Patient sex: M
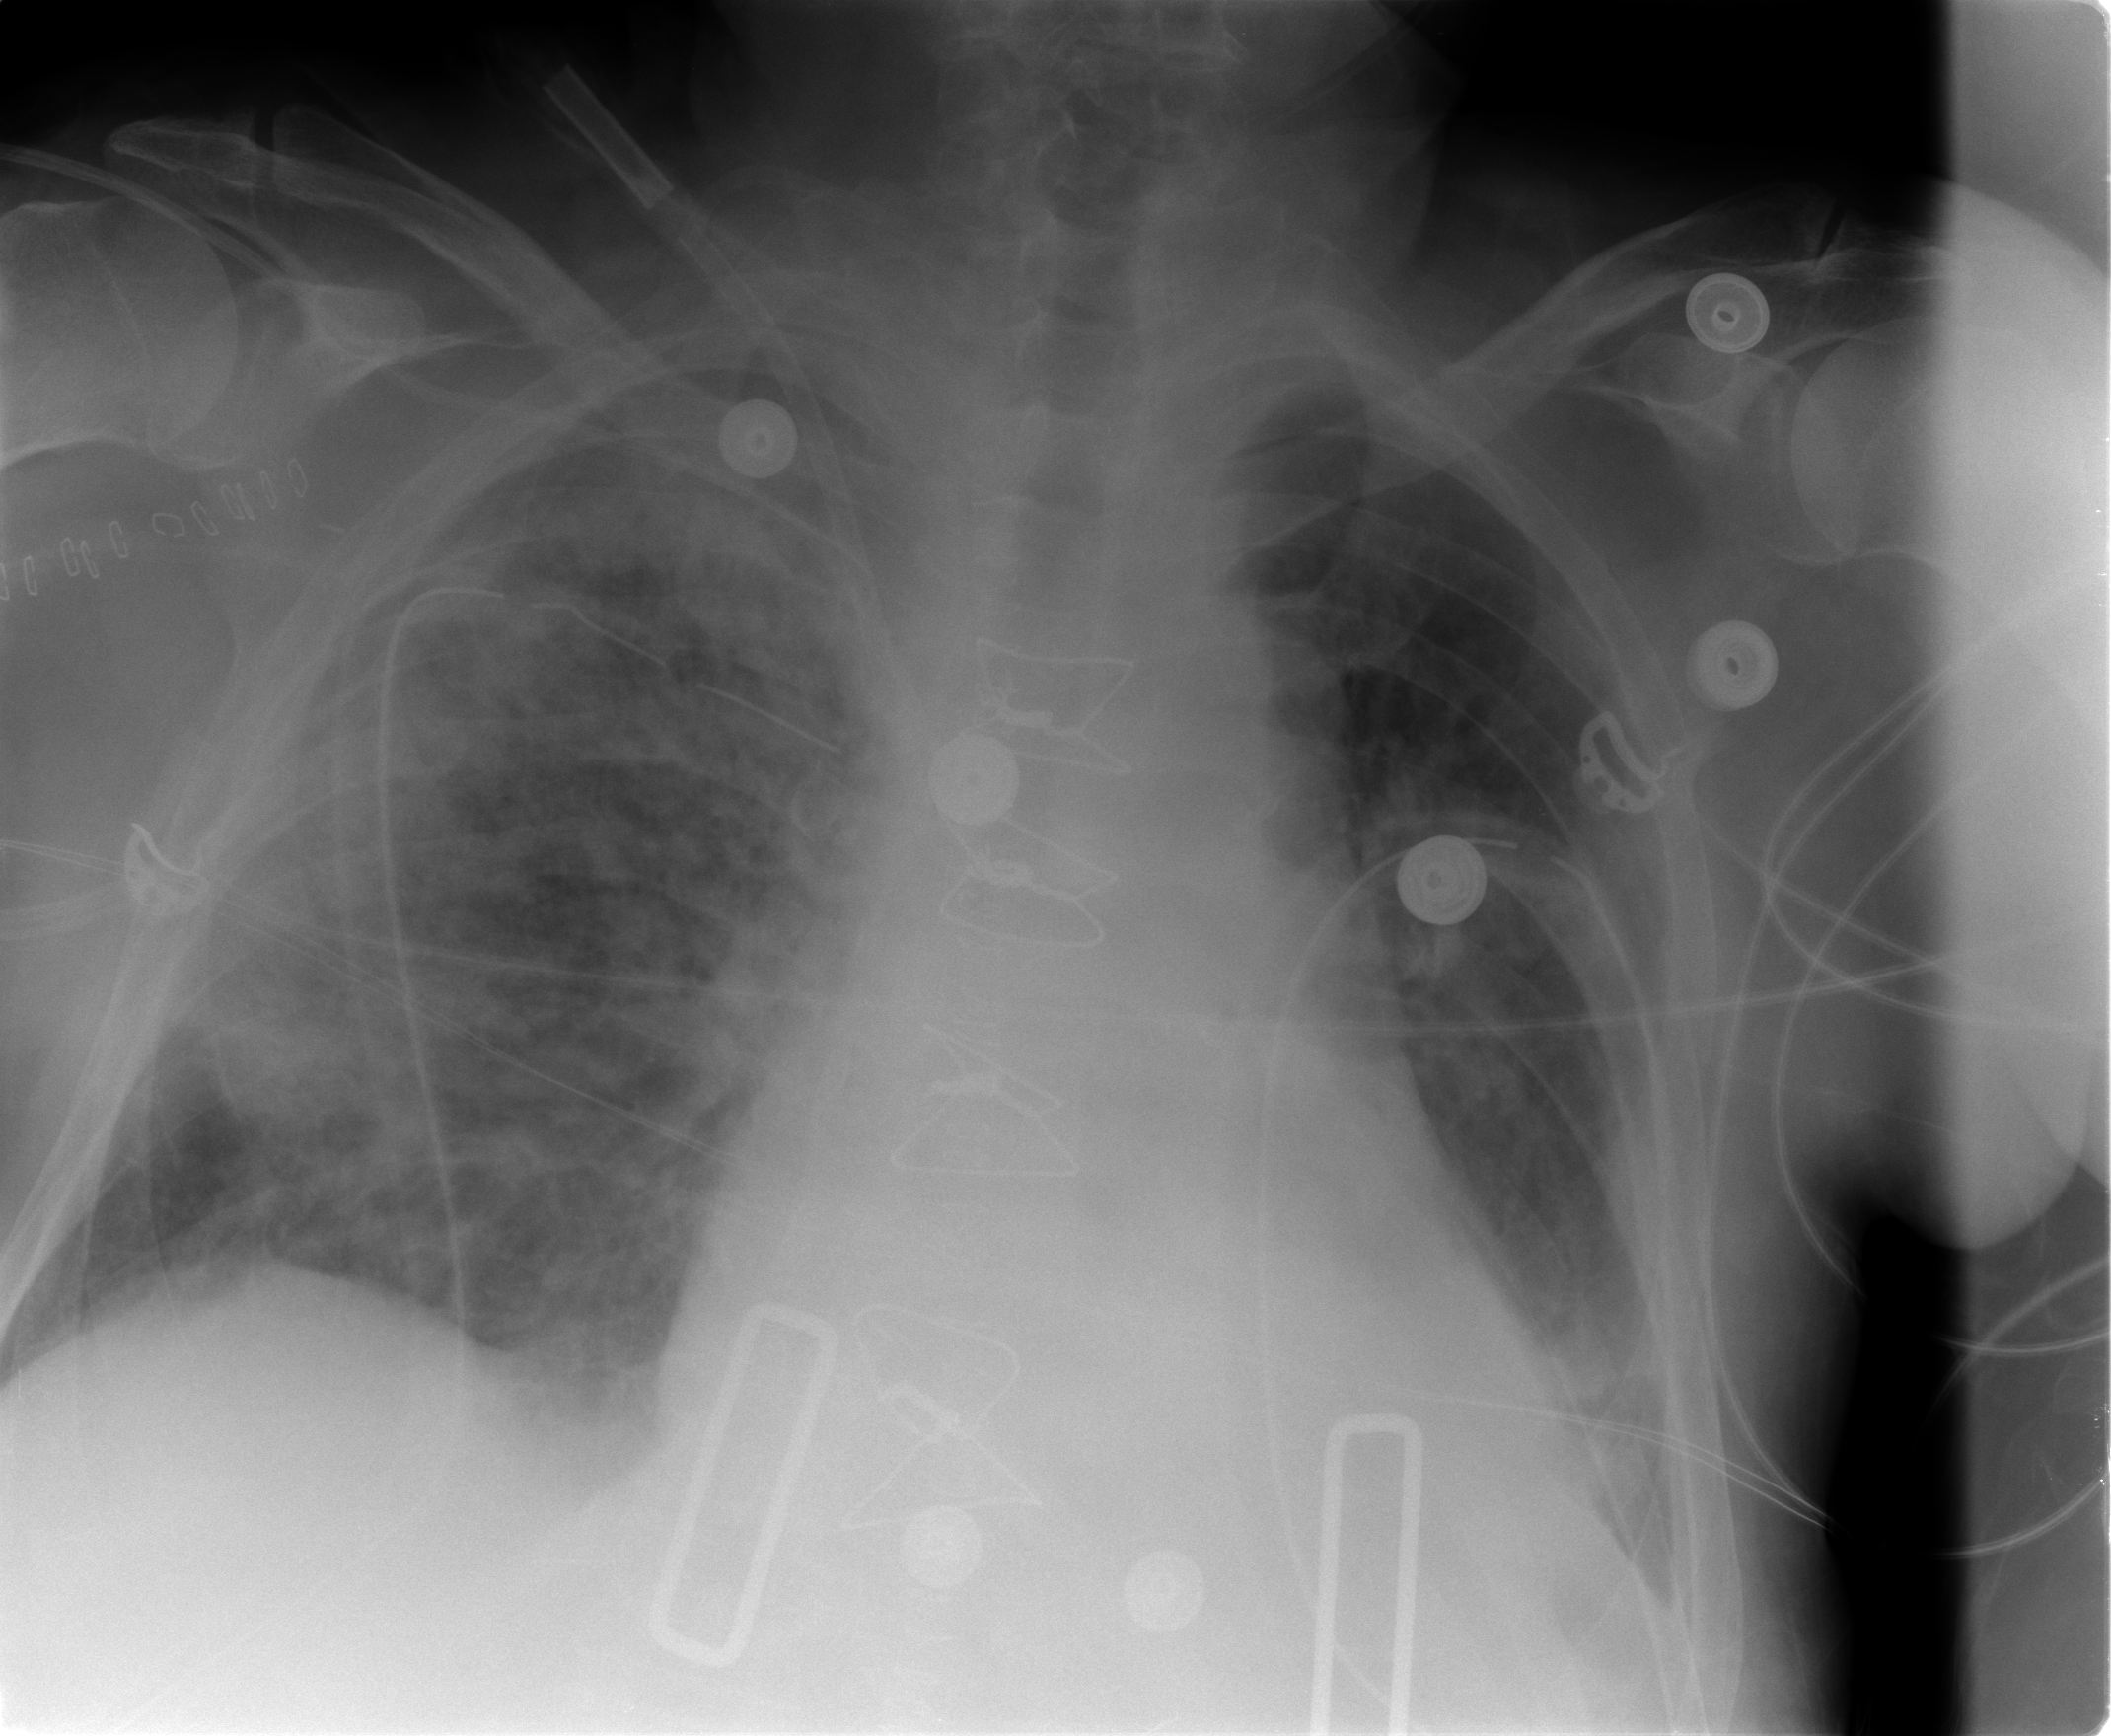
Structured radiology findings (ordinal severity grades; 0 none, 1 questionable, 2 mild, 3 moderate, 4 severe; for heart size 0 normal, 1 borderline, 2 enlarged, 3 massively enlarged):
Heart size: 0
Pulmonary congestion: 3
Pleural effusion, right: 0
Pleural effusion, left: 2
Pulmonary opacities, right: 3
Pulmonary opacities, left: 2
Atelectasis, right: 2
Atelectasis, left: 2